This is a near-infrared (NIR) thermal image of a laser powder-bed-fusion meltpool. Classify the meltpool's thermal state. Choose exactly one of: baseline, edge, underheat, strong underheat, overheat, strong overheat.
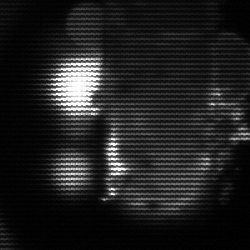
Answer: strong underheat